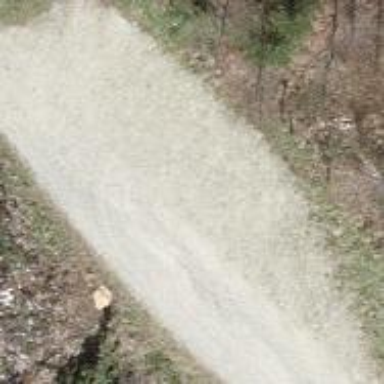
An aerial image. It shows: Parking area with fine gravel surface.